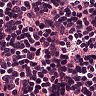
Metastatic tissue present: no